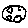
Label: moon